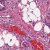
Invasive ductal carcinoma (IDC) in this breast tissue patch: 1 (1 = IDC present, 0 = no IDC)